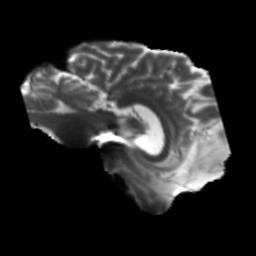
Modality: T2w
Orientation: sagittal
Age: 63
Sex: male
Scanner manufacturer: siemens
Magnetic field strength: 3 T
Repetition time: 5.25 s
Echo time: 0.08 s